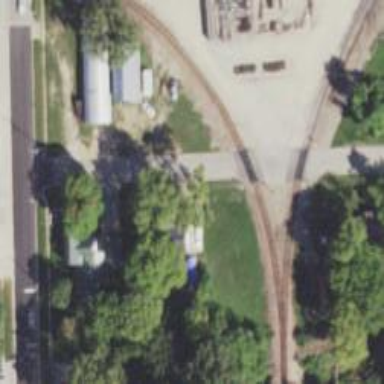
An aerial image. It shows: Railway level crossing.